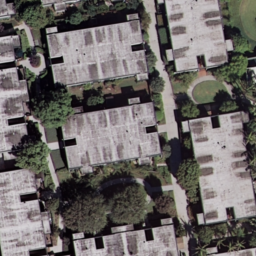
Label: residential